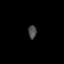
Tissue: lung
Cell type: Endothelial cells
Senescence score: 0.633
Nuclear area (px): 106
Mean DAPI intensity: 75.245